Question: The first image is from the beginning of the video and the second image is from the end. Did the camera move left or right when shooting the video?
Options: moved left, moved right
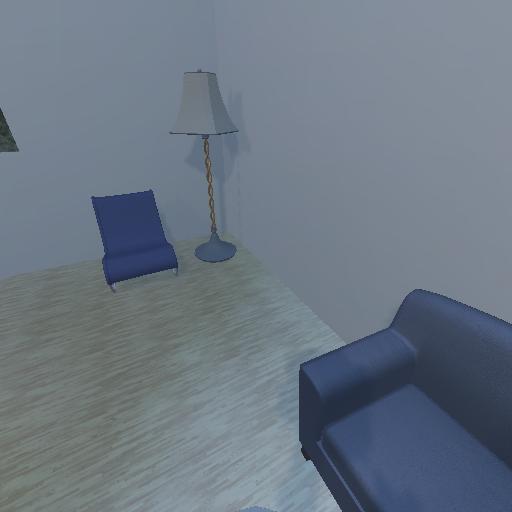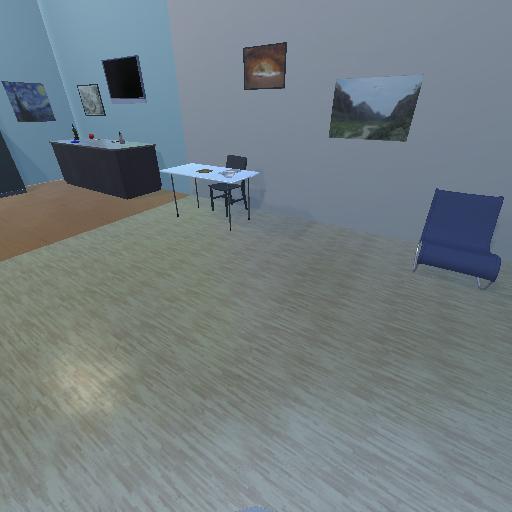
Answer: moved left